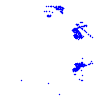
Particle: pion